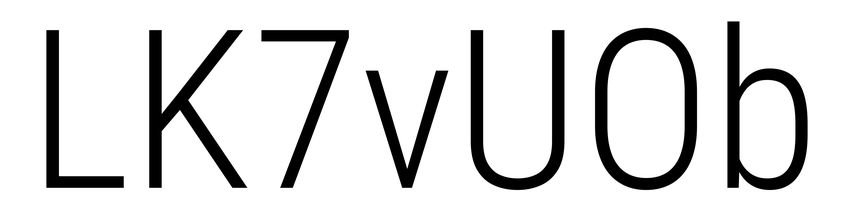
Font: Roboto_Condensed_Light